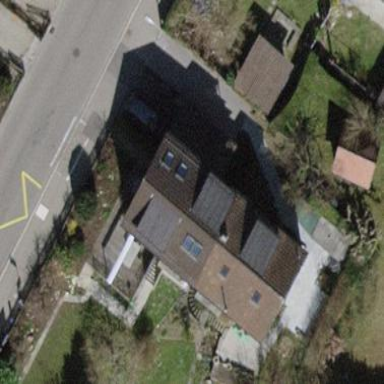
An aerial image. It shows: Semidetached house with tiled roof.